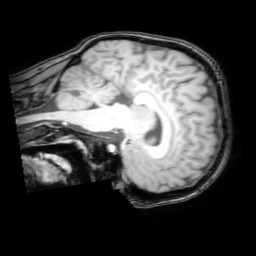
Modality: T1w
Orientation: sagittal
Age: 20
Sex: female
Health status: healthy
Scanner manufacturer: philips
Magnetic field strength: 3 T
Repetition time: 0.012 s
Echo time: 0.0037 s